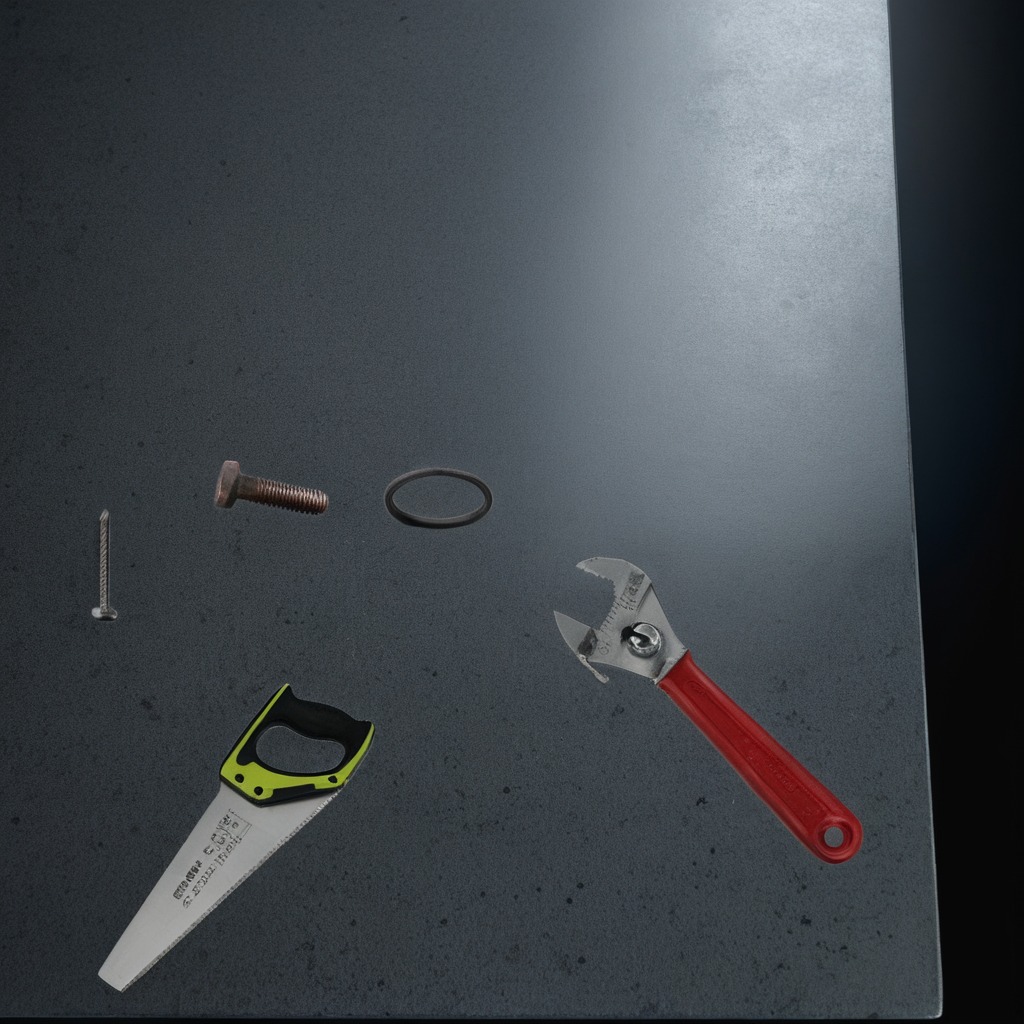
A rubber O'ring, a metal machine screw, an iron nail, a handheld metal saw, and a wrench are lying on the clean granite table inside a workshop at night dim ambient light soft shadows worn but